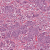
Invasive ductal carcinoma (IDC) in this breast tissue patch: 1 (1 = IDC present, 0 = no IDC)